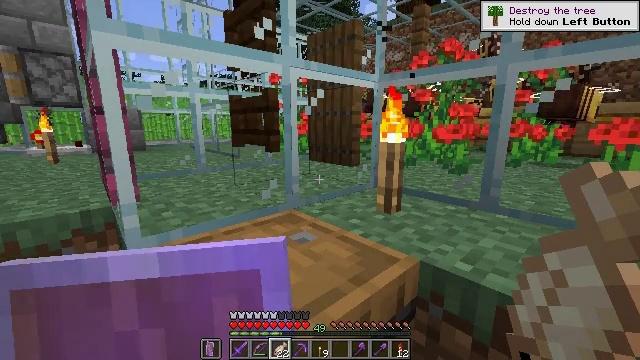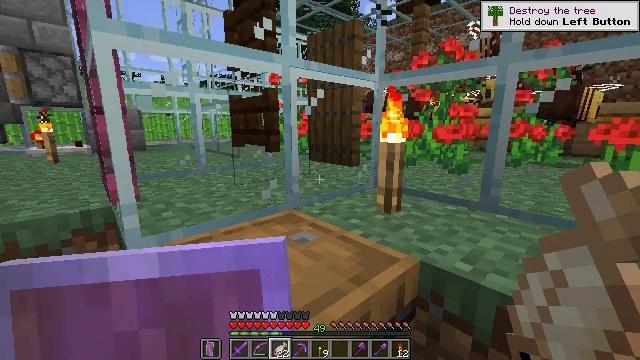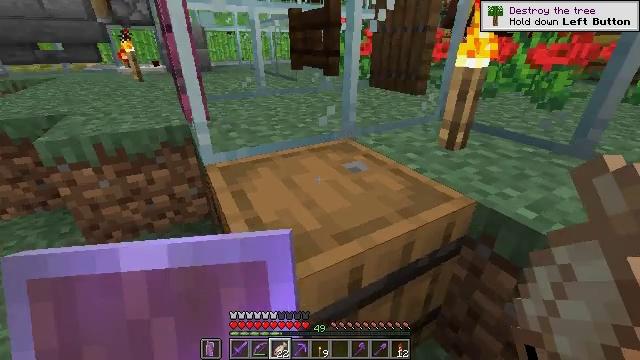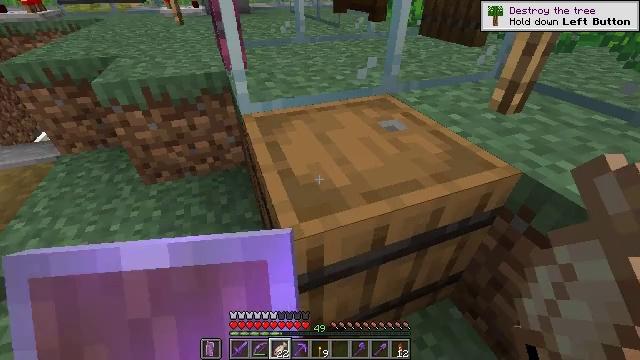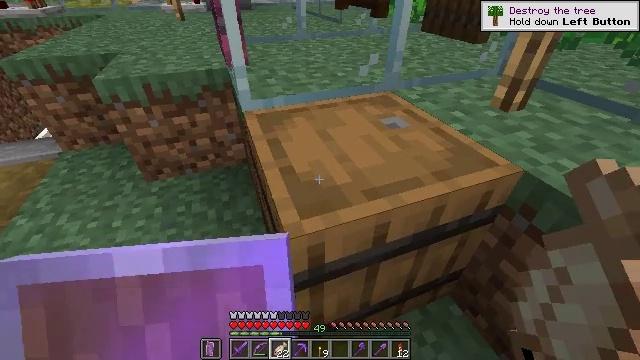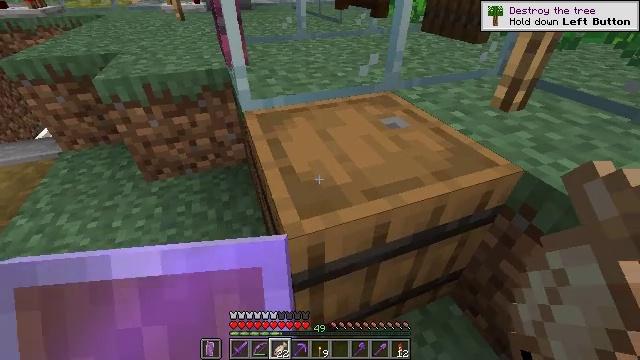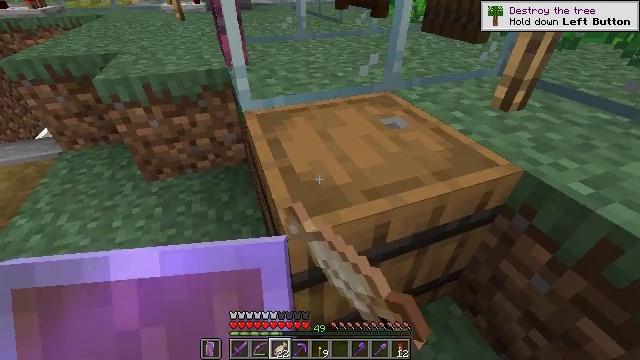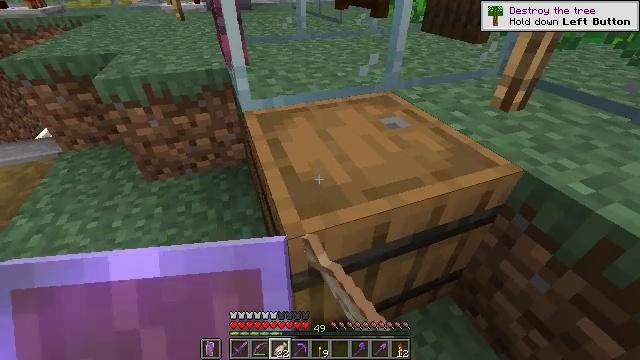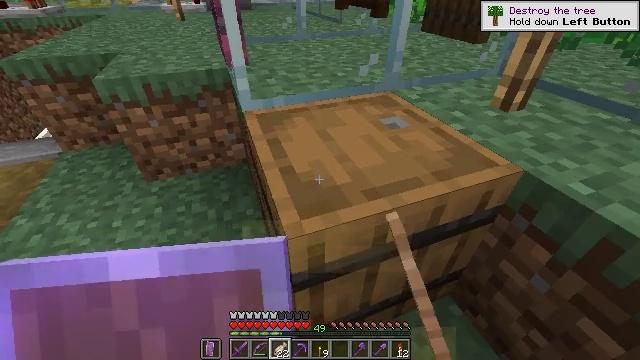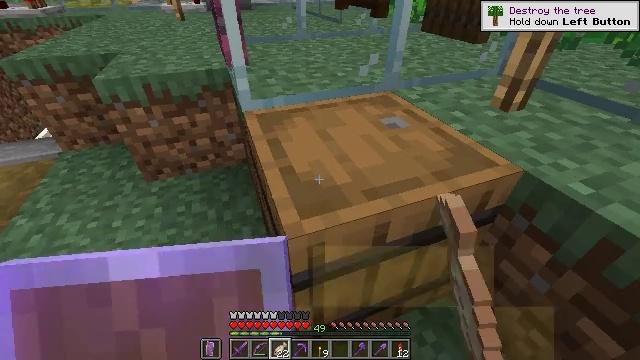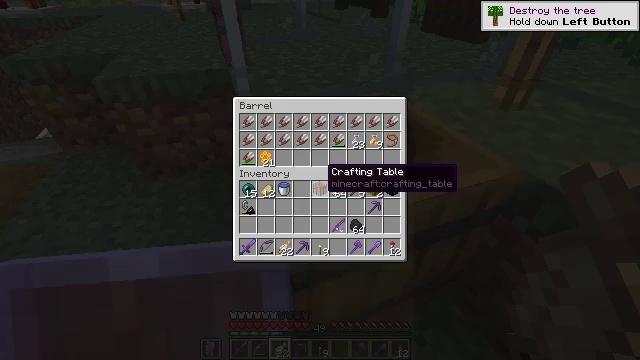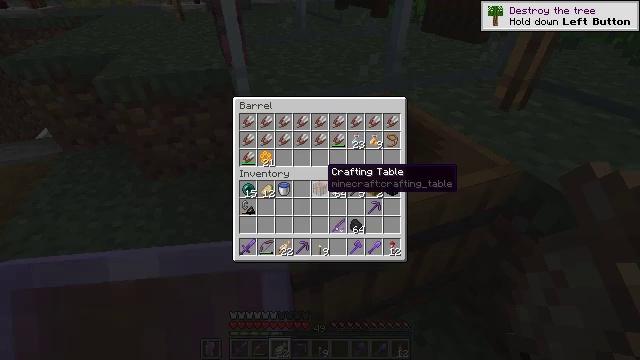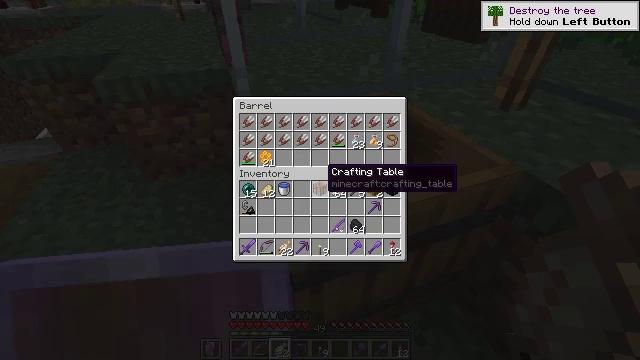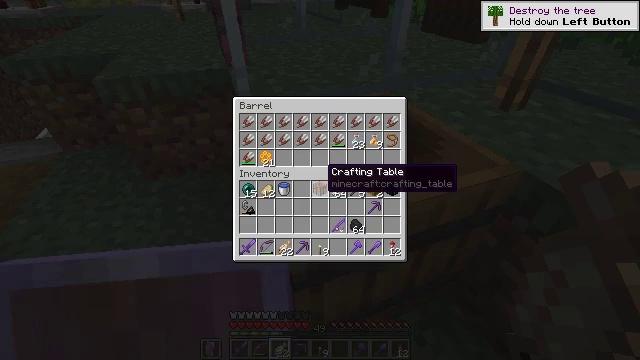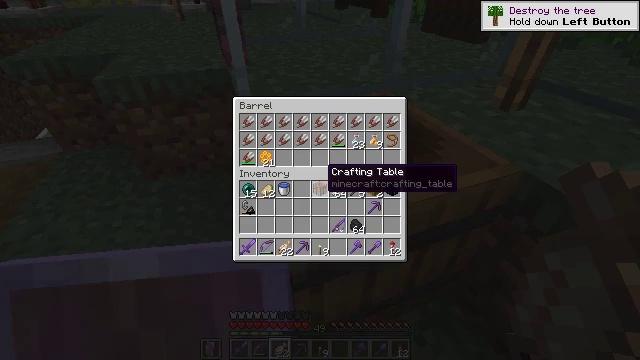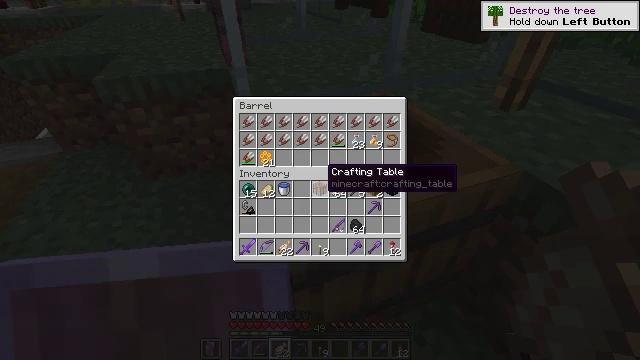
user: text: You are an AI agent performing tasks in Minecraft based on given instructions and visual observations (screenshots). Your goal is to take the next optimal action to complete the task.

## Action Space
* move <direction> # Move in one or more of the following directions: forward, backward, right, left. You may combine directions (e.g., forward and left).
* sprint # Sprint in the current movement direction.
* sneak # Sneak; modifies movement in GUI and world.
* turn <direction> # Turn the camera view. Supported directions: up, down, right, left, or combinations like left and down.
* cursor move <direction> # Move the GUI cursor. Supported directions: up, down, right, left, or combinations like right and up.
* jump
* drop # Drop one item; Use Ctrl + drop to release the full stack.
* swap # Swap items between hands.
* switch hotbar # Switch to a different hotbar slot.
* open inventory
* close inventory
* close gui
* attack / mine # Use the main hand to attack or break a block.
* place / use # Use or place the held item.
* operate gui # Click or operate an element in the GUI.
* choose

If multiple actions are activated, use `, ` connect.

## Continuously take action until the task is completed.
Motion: motion action
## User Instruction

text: Open the crafting table to craft a honey block.
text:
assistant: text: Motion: no_op
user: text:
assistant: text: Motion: turn left and down
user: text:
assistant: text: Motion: turn left and down
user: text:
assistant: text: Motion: no_op
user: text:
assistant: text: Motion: use / place
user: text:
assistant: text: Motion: use / place
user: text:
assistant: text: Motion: use / place
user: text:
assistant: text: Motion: use / place
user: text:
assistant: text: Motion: no_op
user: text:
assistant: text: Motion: no_op
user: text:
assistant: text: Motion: no_op
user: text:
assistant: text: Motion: no_op
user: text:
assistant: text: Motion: no_op
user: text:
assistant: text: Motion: no_op
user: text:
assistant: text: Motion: no_op
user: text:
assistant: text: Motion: no_op
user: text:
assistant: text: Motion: no_op
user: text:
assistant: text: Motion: no_op
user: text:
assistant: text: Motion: no_op
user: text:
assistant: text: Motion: no_op
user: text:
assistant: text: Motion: no_op
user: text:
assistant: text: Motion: no_op
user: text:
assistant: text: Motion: no_op
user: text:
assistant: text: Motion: no_op
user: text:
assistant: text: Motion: no_op
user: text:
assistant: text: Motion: no_op
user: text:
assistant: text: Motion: no_op
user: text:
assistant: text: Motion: no_op
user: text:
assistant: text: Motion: no_op
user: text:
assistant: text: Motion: no_op